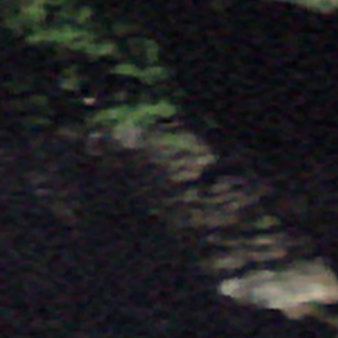
Label: other